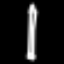
Label: pencil